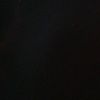
Label: space